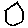
Label: hexagon